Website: bh-photo
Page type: store-pickup
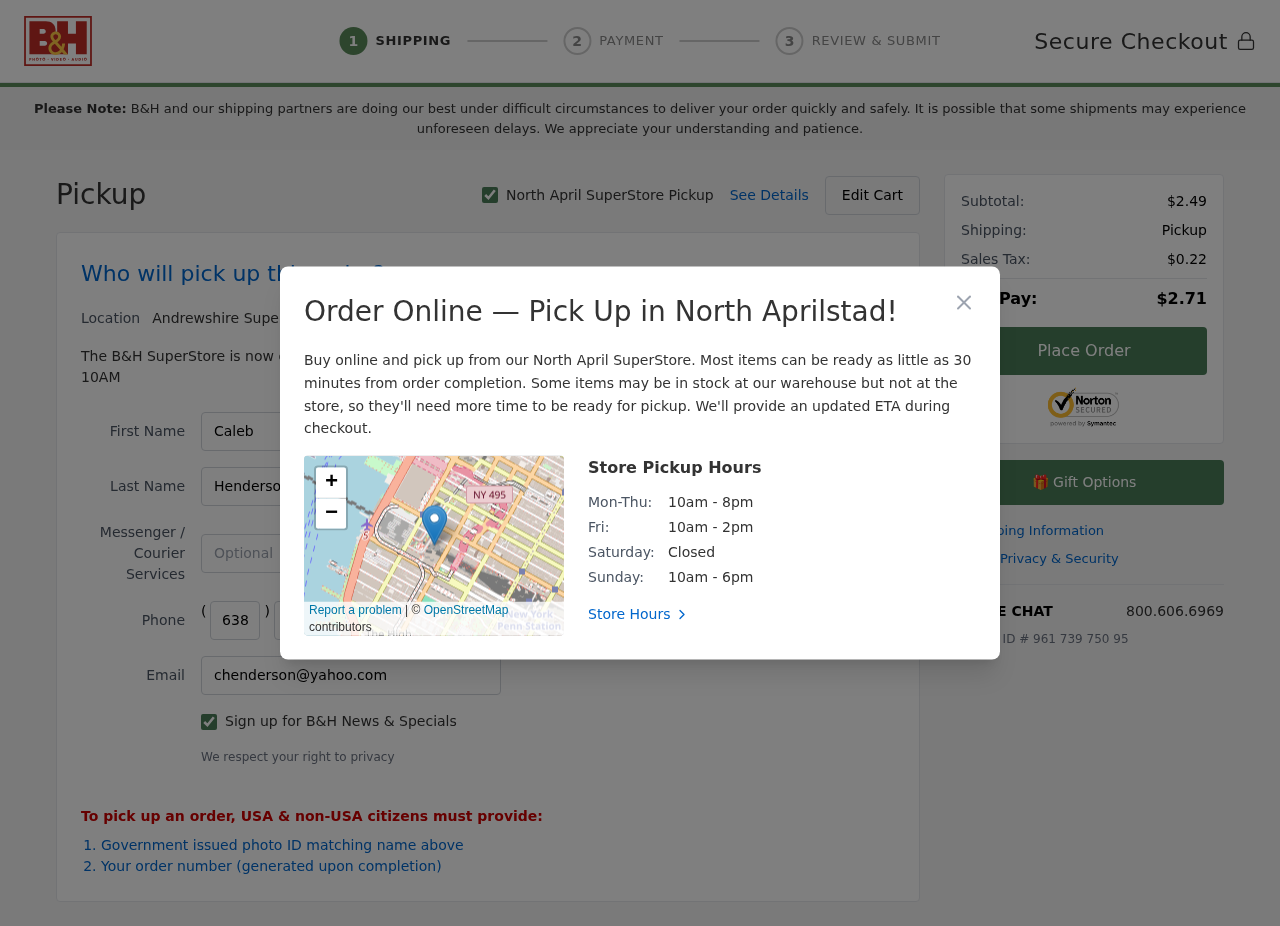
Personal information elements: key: PII_CITY
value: North April
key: PII_CITY2
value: Andrewshire
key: PII_CITY3
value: North Aprilstad
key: PII_EMAIL
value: chenderson@yahoo.com
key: PII_FIRSTNAME
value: Caleb
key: PII_LASTNAME
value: Henderson
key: PII_PHONE_AREA
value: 638
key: PII_PHONE_PREFIX
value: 349
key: PII_PHONE_SUFFIX
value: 4246
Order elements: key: ORDER_SUBTOTAL
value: $2.49
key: ORDER_TAX
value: $0.22
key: ORDER_TOTAL
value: $2.71
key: ORDER_ID
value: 961 739 750 95